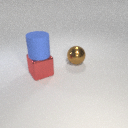
large brown metal sphere to the right of large red metal cube